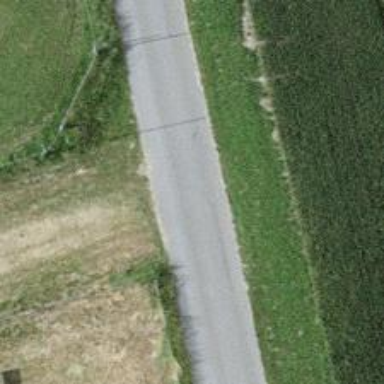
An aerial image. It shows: Tertiary road with asphalt surface.